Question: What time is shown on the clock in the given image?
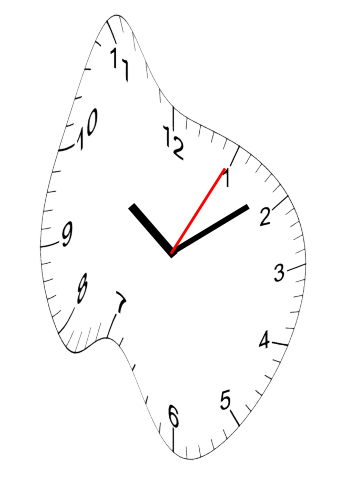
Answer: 10:09:05